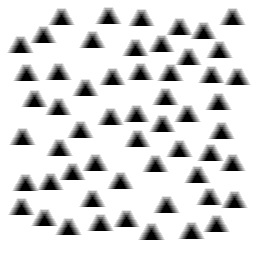
Squares: 0
Triangles: 56
Stars: 0
Total shapes: 56